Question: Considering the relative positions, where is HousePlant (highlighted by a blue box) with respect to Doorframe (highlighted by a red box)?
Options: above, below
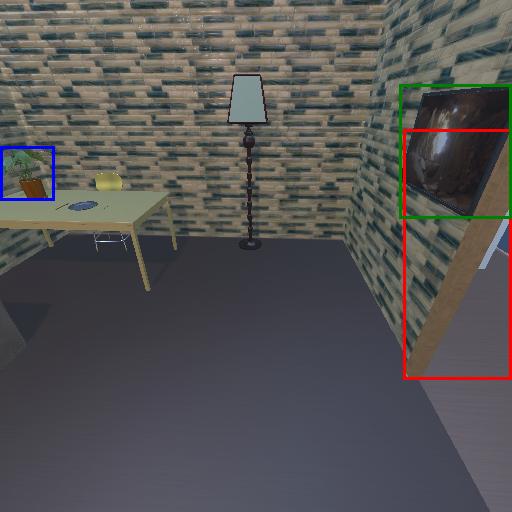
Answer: above